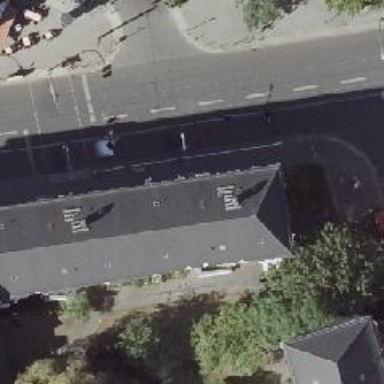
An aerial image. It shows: Gabled roofed apartment building. The building is white with black roof.